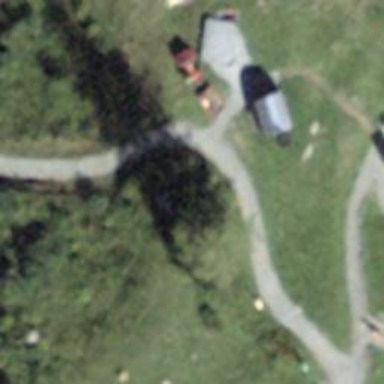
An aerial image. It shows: Bench.